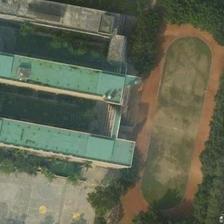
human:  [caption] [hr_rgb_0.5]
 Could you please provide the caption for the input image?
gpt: although the field has been worn seriously and can not be seen the turf, it is surrounded by lush trees .

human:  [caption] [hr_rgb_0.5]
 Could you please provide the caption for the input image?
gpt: a long playground semisurrounded by green plants is next to a building .

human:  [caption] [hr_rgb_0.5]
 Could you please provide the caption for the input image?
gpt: several long buildings are near to a playground surrounded by green trees .

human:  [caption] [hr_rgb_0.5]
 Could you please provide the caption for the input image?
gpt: a playground is surrounded by many green trees and several buildings .

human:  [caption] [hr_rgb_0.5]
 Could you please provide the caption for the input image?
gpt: a long playground semisurrounded by green plants is next to a building .